Question: I am making a 'QtGui.QMenu()' in my tray icon and adding an action into it: '.addAction("Close", lambda : exit(1))' so when I click on my tray icon I could exit the application quickly:

The problem begins when I am making a loop inside my 'QtCore.QThread', for some reason the context menu stops working (I cant even see it, nothing happends while right-clicking the tray icon). So the question is - what is the problem any why is the loop hanging out the thread like that?
The code ('__init__'):
'''
# -*- coding: utf-8 -*-
import sys
import time
from PyQt4 import QtGui, QtCore
app = QtGui.QApplication(sys.argv)
class Main(QtCore.QThread):
def __init__(self):
QtCore.QThread.__init__(self)
self.createTrayIcon()
self.trayIcon.show()
self.trayIcon.showMessage("Hello", u"This is a description.")
# while True:
# self.doSomething()
# time.sleep(2)
def createTrayIcon(self):
self.trayIconMenu = QtGui.QMenu()
self.trayIconMenu.addAction("Close", lambda : exit(1))
self.trayIcon = QtGui.QSystemTrayIcon()
self.trayIcon.setIcon(QtGui.QIcon(r"t_icon.png"))
self.trayIcon.setToolTip("Tooltip")
self.trayIcon.setContextMenu(self.trayIconMenu)
def doSomething(self):
print "Doing something"
mainThread = Main()
sys.exit(app.exec_())
'''
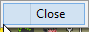
Answer: You're not actually starting a new thread with your current design. You're creating a 'QThread' object, which builds a tray icon and shows it in the thread of the process. So once you've shown the message '"Hello"', you're blocking in the 'while True' loop before you ever actually start the 'app.exec_()' event loop. Without that event loop running, your icon won't respond to clicks.
To actually run code in a new thread, it has to be in the 'run' method of the 'QThreadObject'. The 'run' method gets exeuted when you call 'QThread.start()'. Here's an example that should work:
'''
# -*- coding: utf-8 -*-
import sys
import time
from PyQt4 import QtGui, QtCore
app = QtGui.QApplication(sys.argv)
class Main(QtCore.QThread):
def __init__(self):
QtCore.QThread.__init__(self)
def run(self):
while True:
self.doSomething()
time.sleep(2)
def doSomething(self):
print "Doing something"
class MyIcon(QtGui.QSystemTrayIcon):
def __init__(self):
QtGui.QSystemTrayIcon.__init__(self)
self.trayIconMenu = QtGui.QMenu()
self.trayIconMenu.addAction("Close", lambda : exit(1))
self.setIcon(QtGui.QIcon(r"t_icon.png"))
self.setToolTip("Tooltip")
self.setContextMenu(self.trayIconMenu)
self.show()
self.showMessage("Hello", u"This is a description.")
icon = MyIcon() # create the icon in the main thread
mainThread = Main() # build the thread object (it won't be running yet)
mainThread.start() # run will be executed in a separate thread
sys.exit(app.exec_()) # Start the main loop, so the icon will respond to clicks.
'''